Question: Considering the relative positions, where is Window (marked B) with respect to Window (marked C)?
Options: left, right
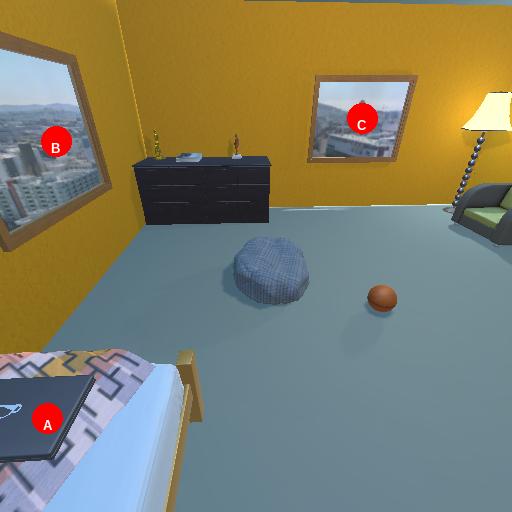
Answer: left